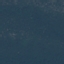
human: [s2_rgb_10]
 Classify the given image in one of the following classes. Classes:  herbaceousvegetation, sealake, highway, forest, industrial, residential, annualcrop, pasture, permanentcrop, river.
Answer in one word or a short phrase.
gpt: Forest